Question: Python doesn't save the file with Hebrew characters. How do I fix this? (Python 2.7)

The example image shows a file in the SPE IDE with a first line of
'''
heb = ["d" ,"g" ,"b", "A", ...]
'''
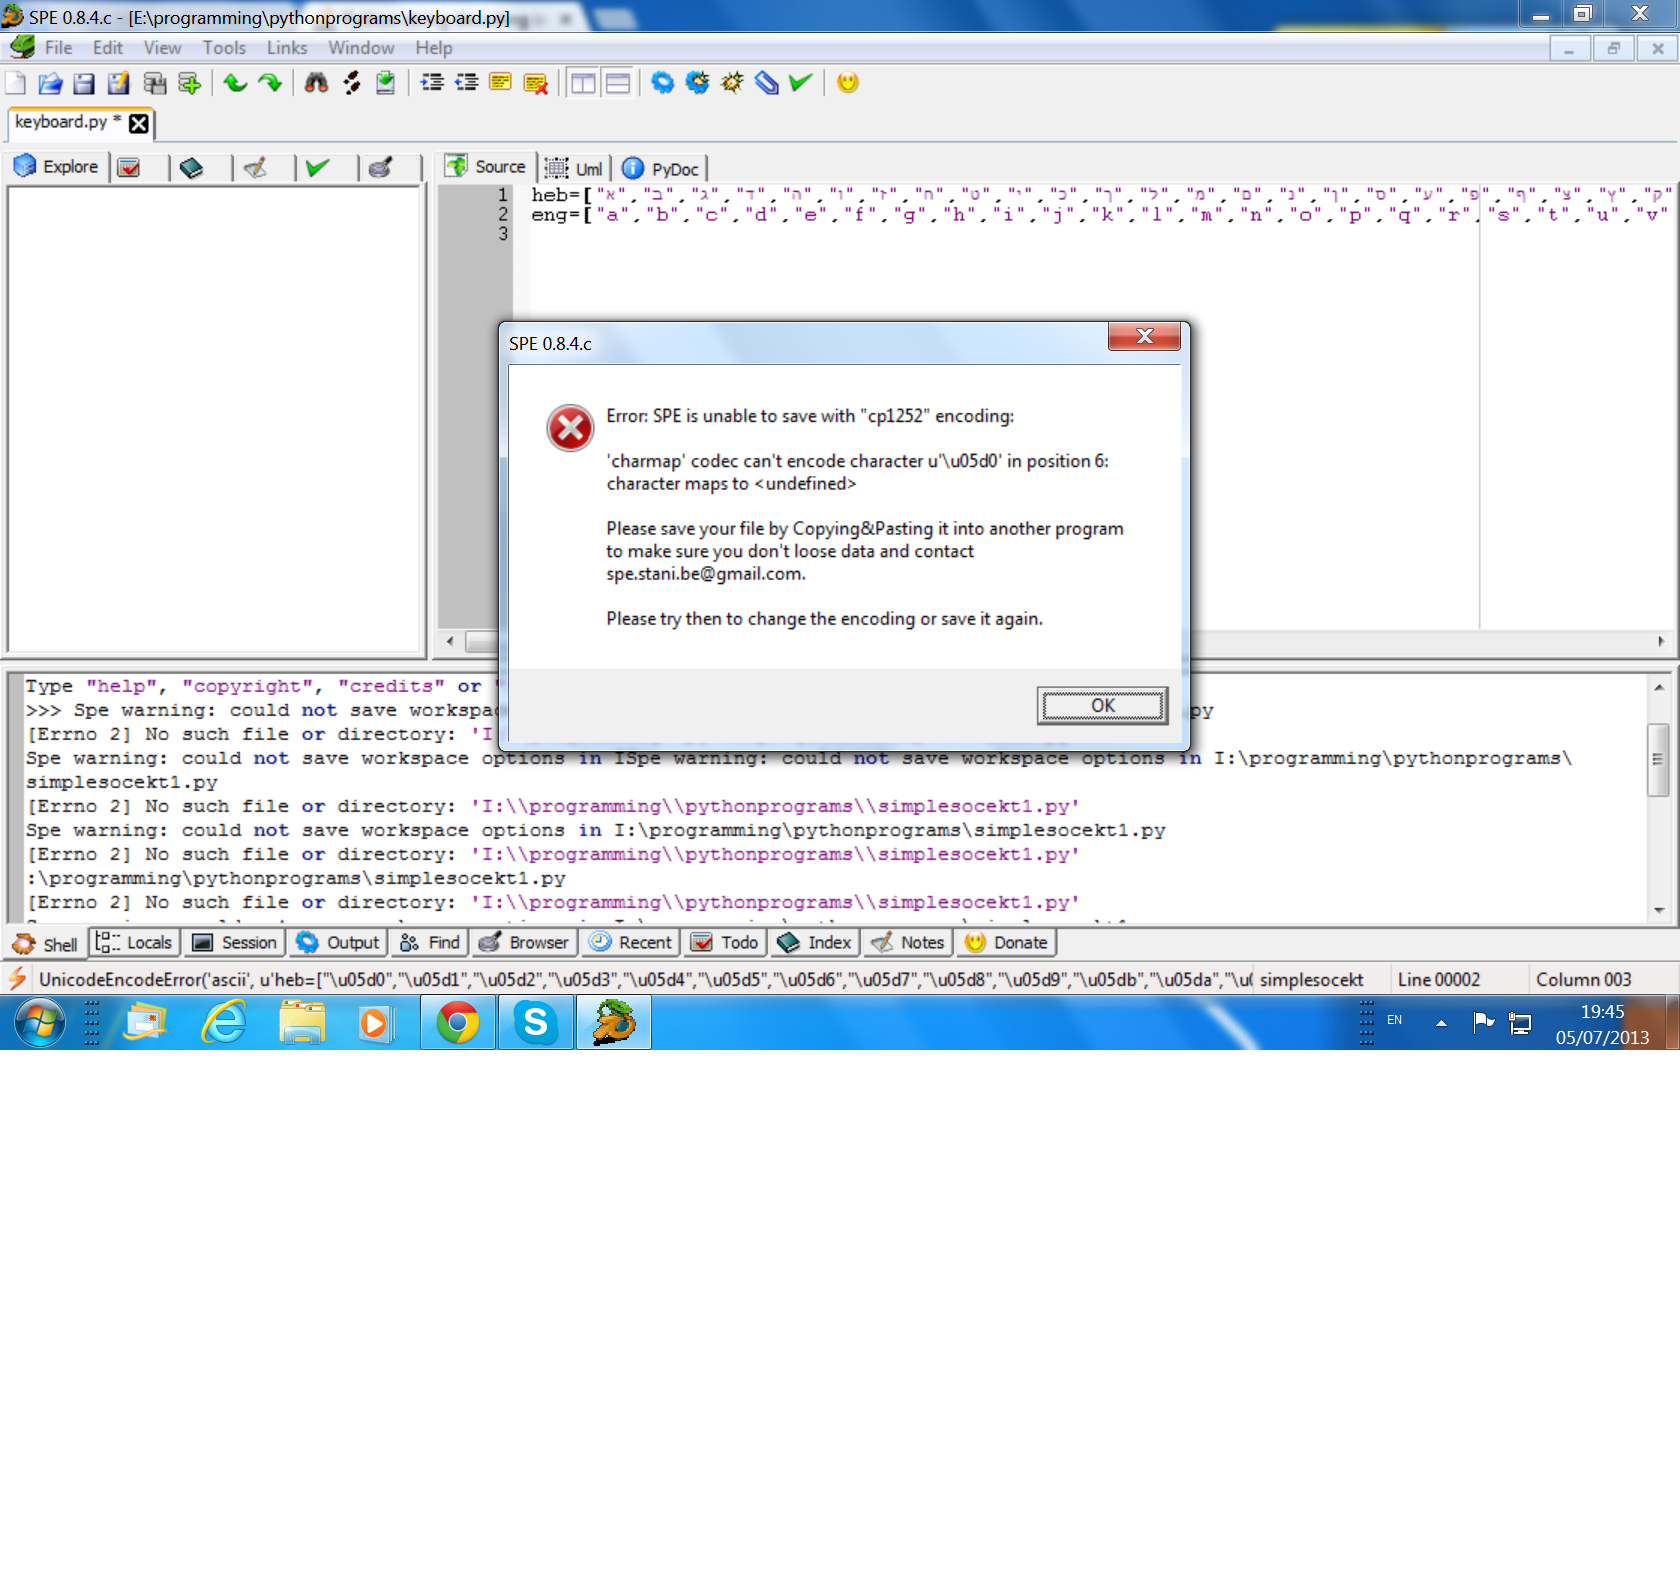
Answer: Add this line at the top of your file to specify the encoding:
'''
# -*- coding: utf-8 -*-
'''
<URL>